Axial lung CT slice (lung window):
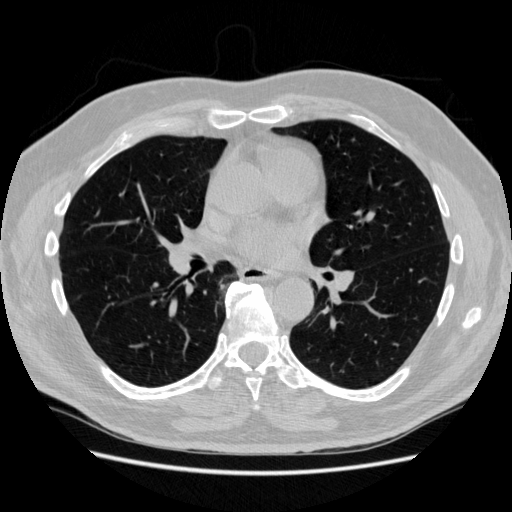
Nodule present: no